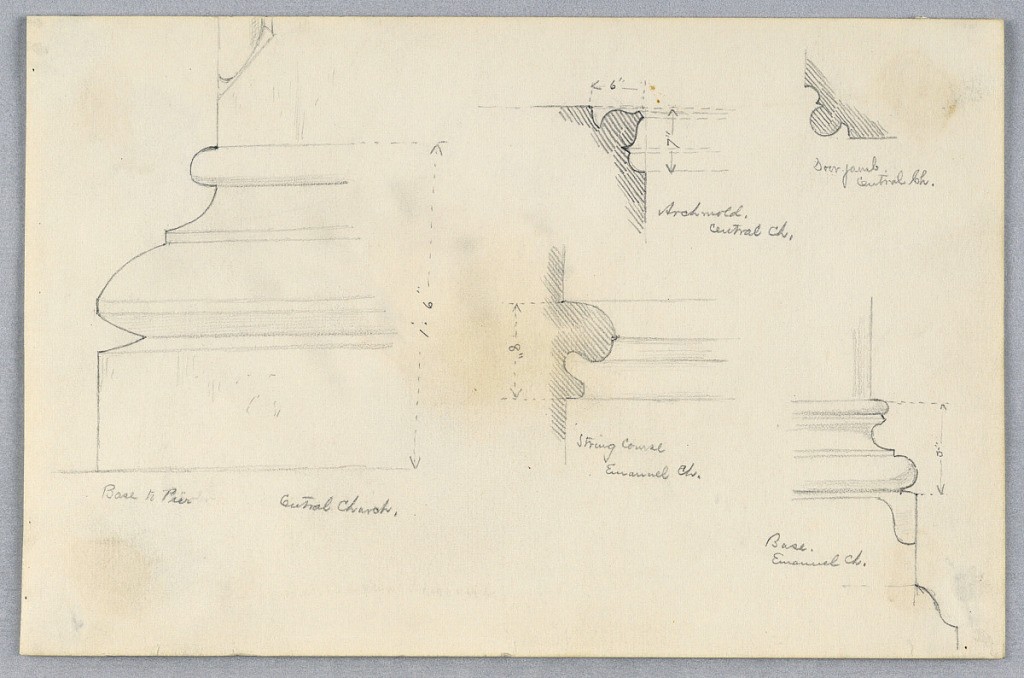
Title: Architectural Details
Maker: Arnold William Brunner, American, 1857–1925
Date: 1877–80
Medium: Graphite on paper.
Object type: Drawing
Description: Base of pier, and moulding for the Central Church. Base and string course for the Emanuel Church.